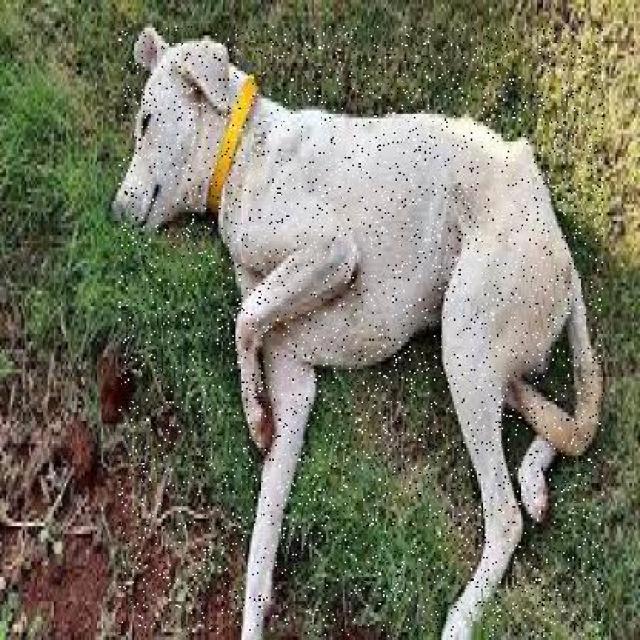
Healthy canine skin — no visible lesions, inflammation, or abnormalities. The skin and coat appear normal.